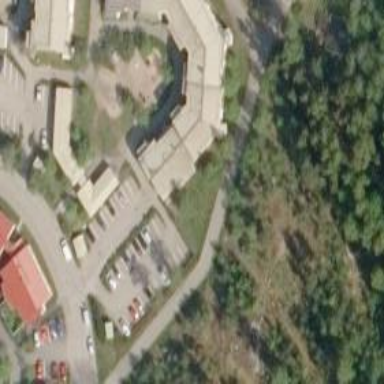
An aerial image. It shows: Residential building with apartments.